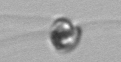
Label: flagellate_morphotype1